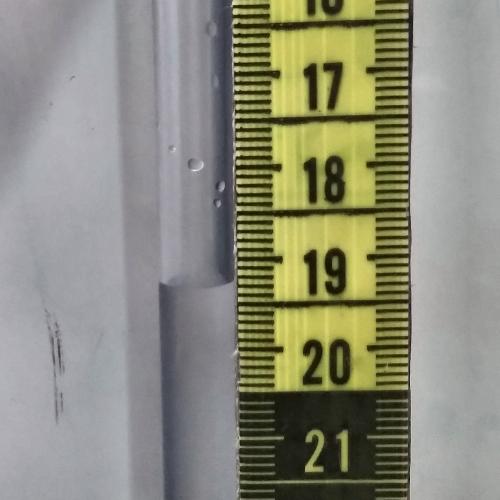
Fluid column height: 19.3 cm